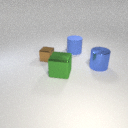
small brown metal cube in front of large blue rubber cylinder